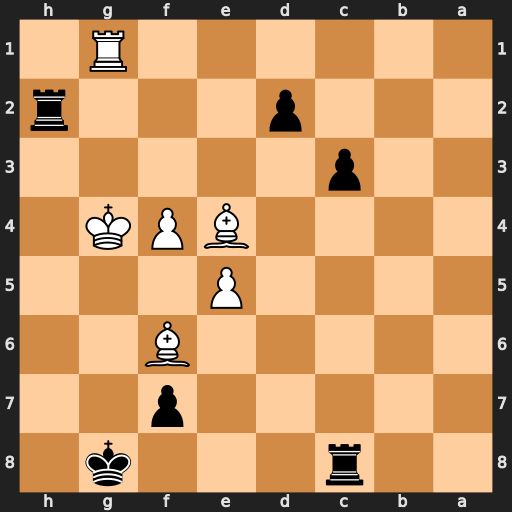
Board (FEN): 2r3k1/5p2/5B2/4P3/4BPK1/2p5/3p3r/6R1
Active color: b
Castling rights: -
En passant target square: -
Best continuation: c2 Kf3+ Kf8